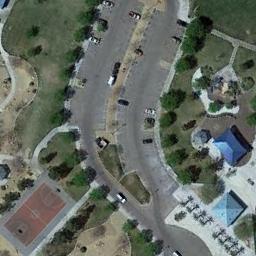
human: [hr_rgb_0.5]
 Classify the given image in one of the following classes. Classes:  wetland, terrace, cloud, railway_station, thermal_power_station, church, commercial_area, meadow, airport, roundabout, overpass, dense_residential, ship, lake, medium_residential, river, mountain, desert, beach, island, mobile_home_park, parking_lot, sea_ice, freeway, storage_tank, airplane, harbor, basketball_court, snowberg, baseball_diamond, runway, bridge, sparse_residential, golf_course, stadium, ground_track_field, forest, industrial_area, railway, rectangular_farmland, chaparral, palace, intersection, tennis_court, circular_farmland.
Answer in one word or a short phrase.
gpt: basketball_court